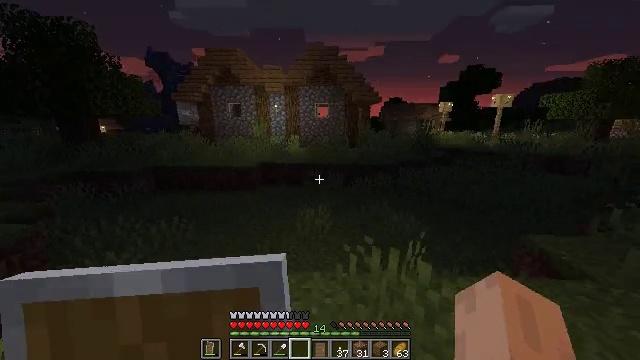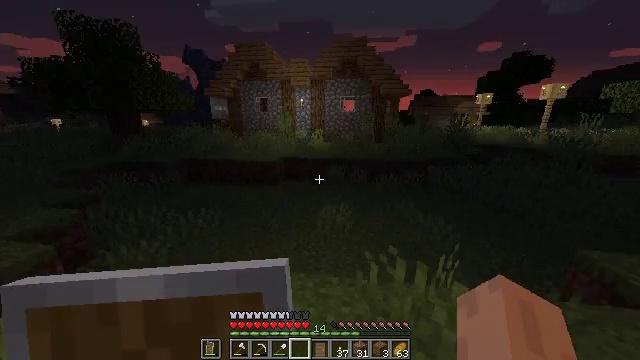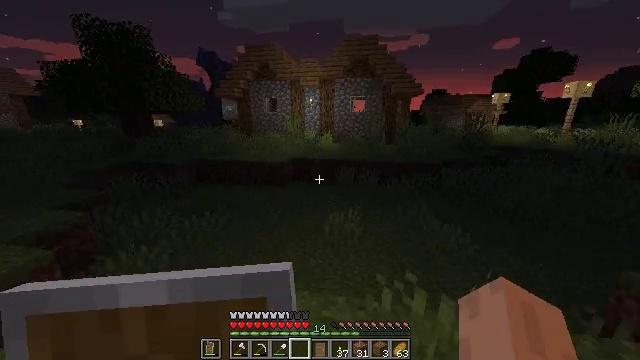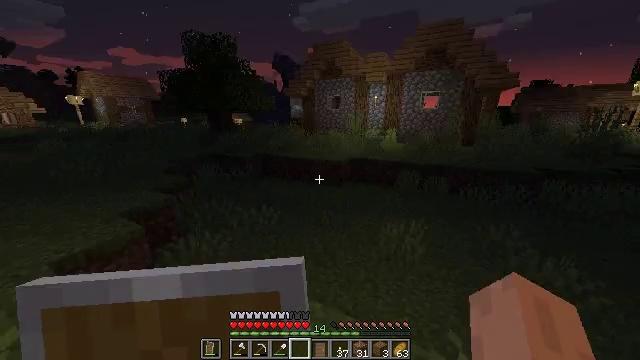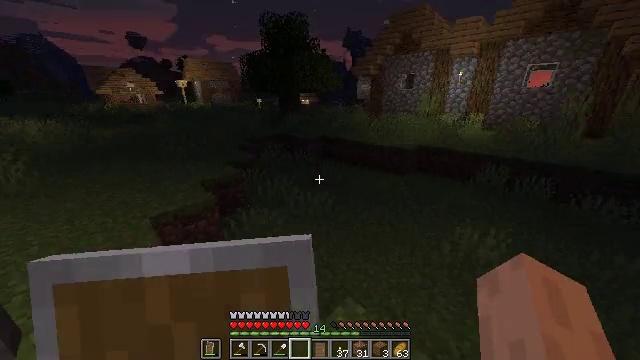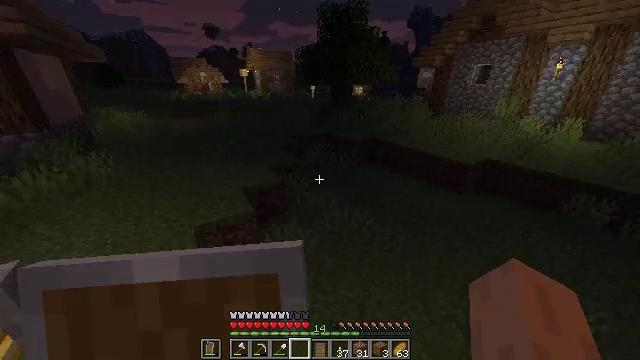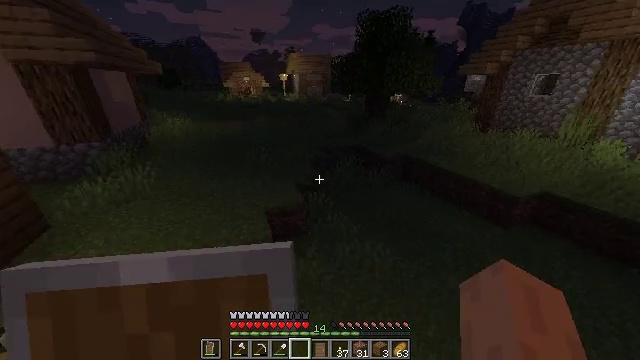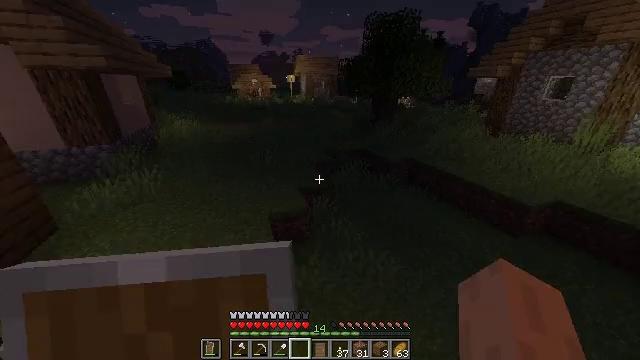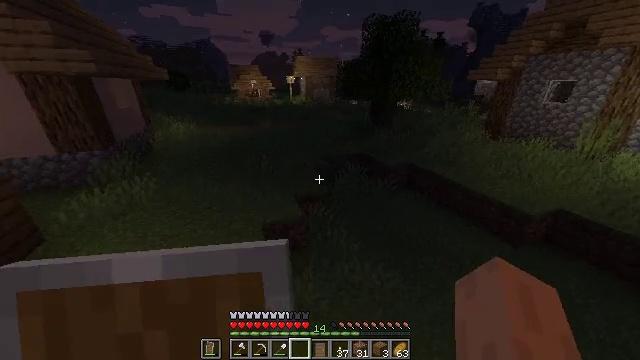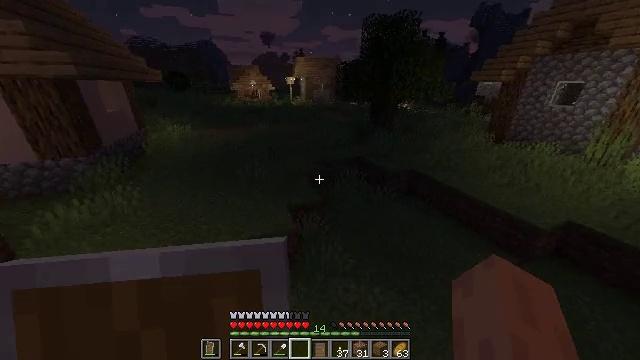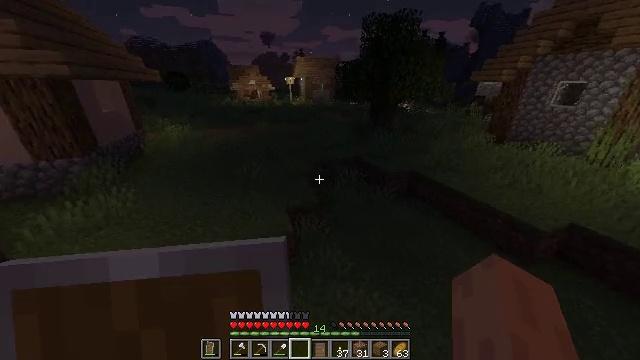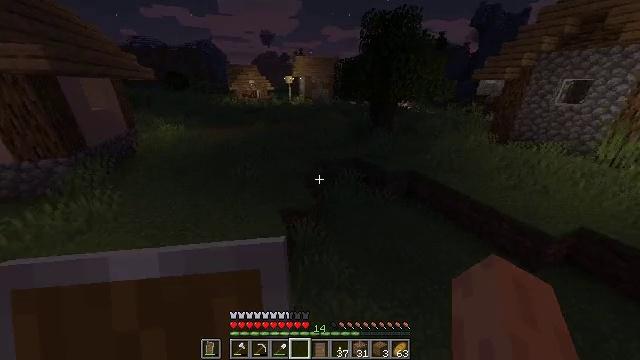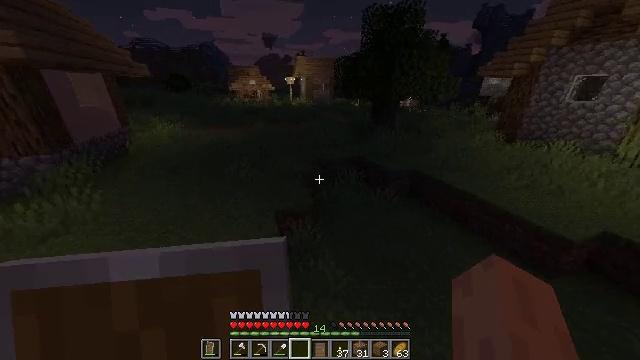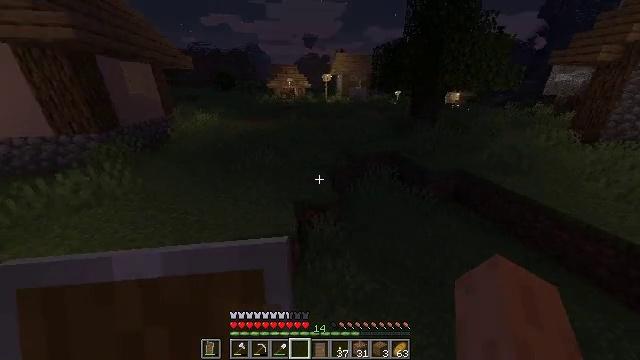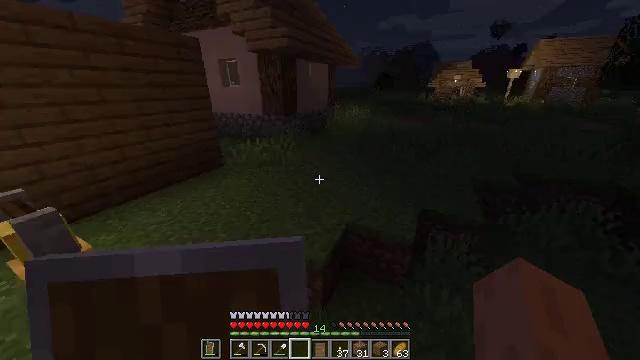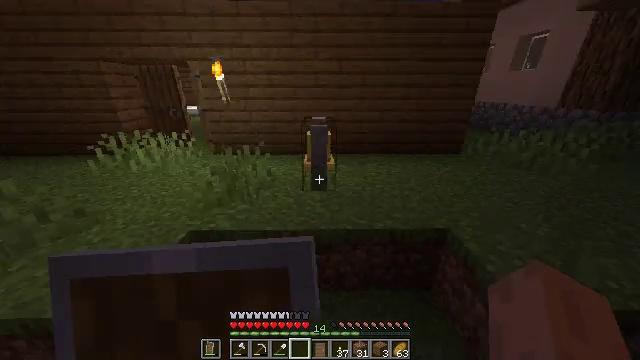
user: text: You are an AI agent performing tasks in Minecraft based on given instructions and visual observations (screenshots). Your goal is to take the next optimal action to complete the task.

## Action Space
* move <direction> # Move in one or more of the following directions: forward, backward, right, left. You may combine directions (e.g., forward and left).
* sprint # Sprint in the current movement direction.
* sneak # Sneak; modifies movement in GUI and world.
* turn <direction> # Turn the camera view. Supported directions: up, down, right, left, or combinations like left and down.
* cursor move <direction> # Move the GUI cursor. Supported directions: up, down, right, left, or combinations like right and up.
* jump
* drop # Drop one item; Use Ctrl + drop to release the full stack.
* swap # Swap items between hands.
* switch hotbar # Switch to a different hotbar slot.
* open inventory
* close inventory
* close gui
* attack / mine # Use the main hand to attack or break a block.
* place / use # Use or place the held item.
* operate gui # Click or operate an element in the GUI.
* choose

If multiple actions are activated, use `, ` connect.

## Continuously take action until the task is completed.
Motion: motion action
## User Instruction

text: Collect the bell.
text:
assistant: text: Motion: move forward, sprint, turn left and down
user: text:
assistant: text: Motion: move forward, sprint, turn left
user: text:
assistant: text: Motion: move forward, sprint, turn left
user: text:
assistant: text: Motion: move forward, sprint, turn left and down, jump
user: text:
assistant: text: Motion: move forward, sprint, turn left and down, jump
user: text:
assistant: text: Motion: move forward, sprint, turn left, jump
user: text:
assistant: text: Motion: move forward, sprint, turn left, jump
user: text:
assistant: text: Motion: move forward, sprint, jump
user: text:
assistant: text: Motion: move forward, sprint, jump
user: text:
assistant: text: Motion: move forward, sprint, jump
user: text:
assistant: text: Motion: move forward, sprint
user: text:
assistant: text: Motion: move forward, sprint
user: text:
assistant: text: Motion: move forward, sprint, turn left
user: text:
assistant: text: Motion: move forward, turn left
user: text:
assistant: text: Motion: turn left
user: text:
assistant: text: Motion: turn left
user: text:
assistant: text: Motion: turn left
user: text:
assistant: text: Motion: no_op
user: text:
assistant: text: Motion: move forward, sprint
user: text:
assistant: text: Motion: move forward, sprint
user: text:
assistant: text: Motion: move forward, sprint
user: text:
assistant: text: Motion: move forward, sprint
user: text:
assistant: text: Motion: move forward, sprint
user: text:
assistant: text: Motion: move forward, sprint
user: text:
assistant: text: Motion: move forward, sprint
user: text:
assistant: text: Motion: move forward, sprint
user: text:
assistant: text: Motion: move forward, sprint, jump
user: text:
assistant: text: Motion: move forward, sprint, jump
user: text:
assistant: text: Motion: move forward, sprint, jump
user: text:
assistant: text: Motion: move forward, sprint, turn right, jump